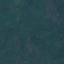
Land use / land cover class: Forest